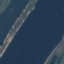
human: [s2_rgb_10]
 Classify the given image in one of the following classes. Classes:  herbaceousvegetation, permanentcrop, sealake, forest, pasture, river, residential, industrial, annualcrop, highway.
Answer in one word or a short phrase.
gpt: River